Aerial crown-view tile of a tropical tree (Barro Colorado Island, Panama), acquired 20250616:
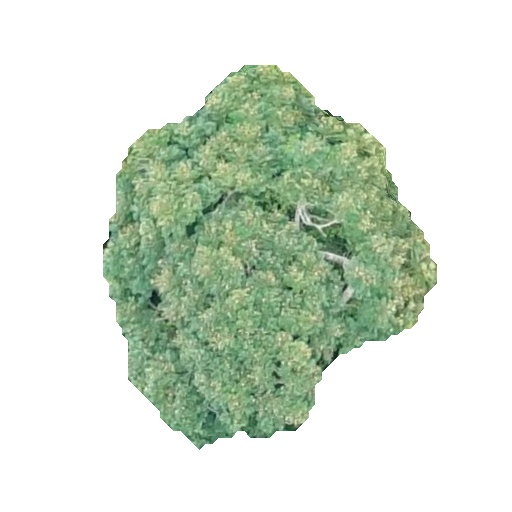
Species: Jacaranda copaia
GBIF accepted scientific name: Jacaranda copaia
Crown area: 123.42 m²